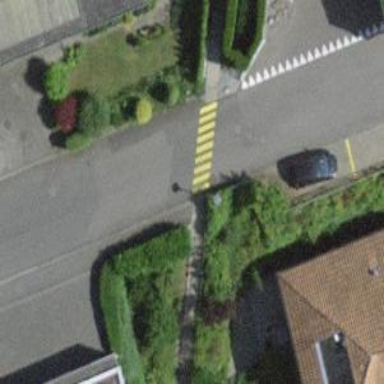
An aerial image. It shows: Uncontrolled zebra crossing with zebra markings.